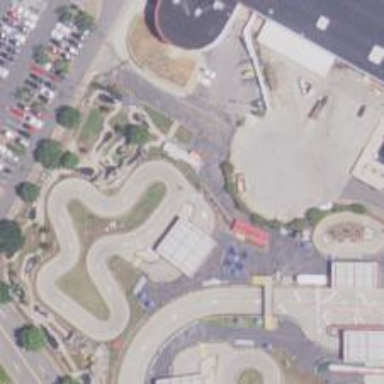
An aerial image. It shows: Karting raceway for sports activities.